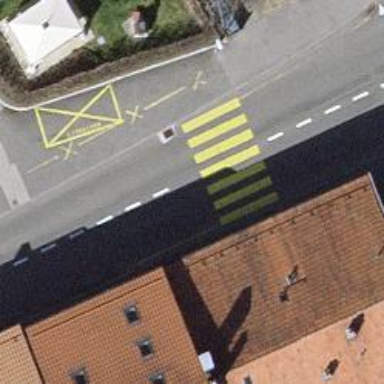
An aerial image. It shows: Zebra crossing on the road.